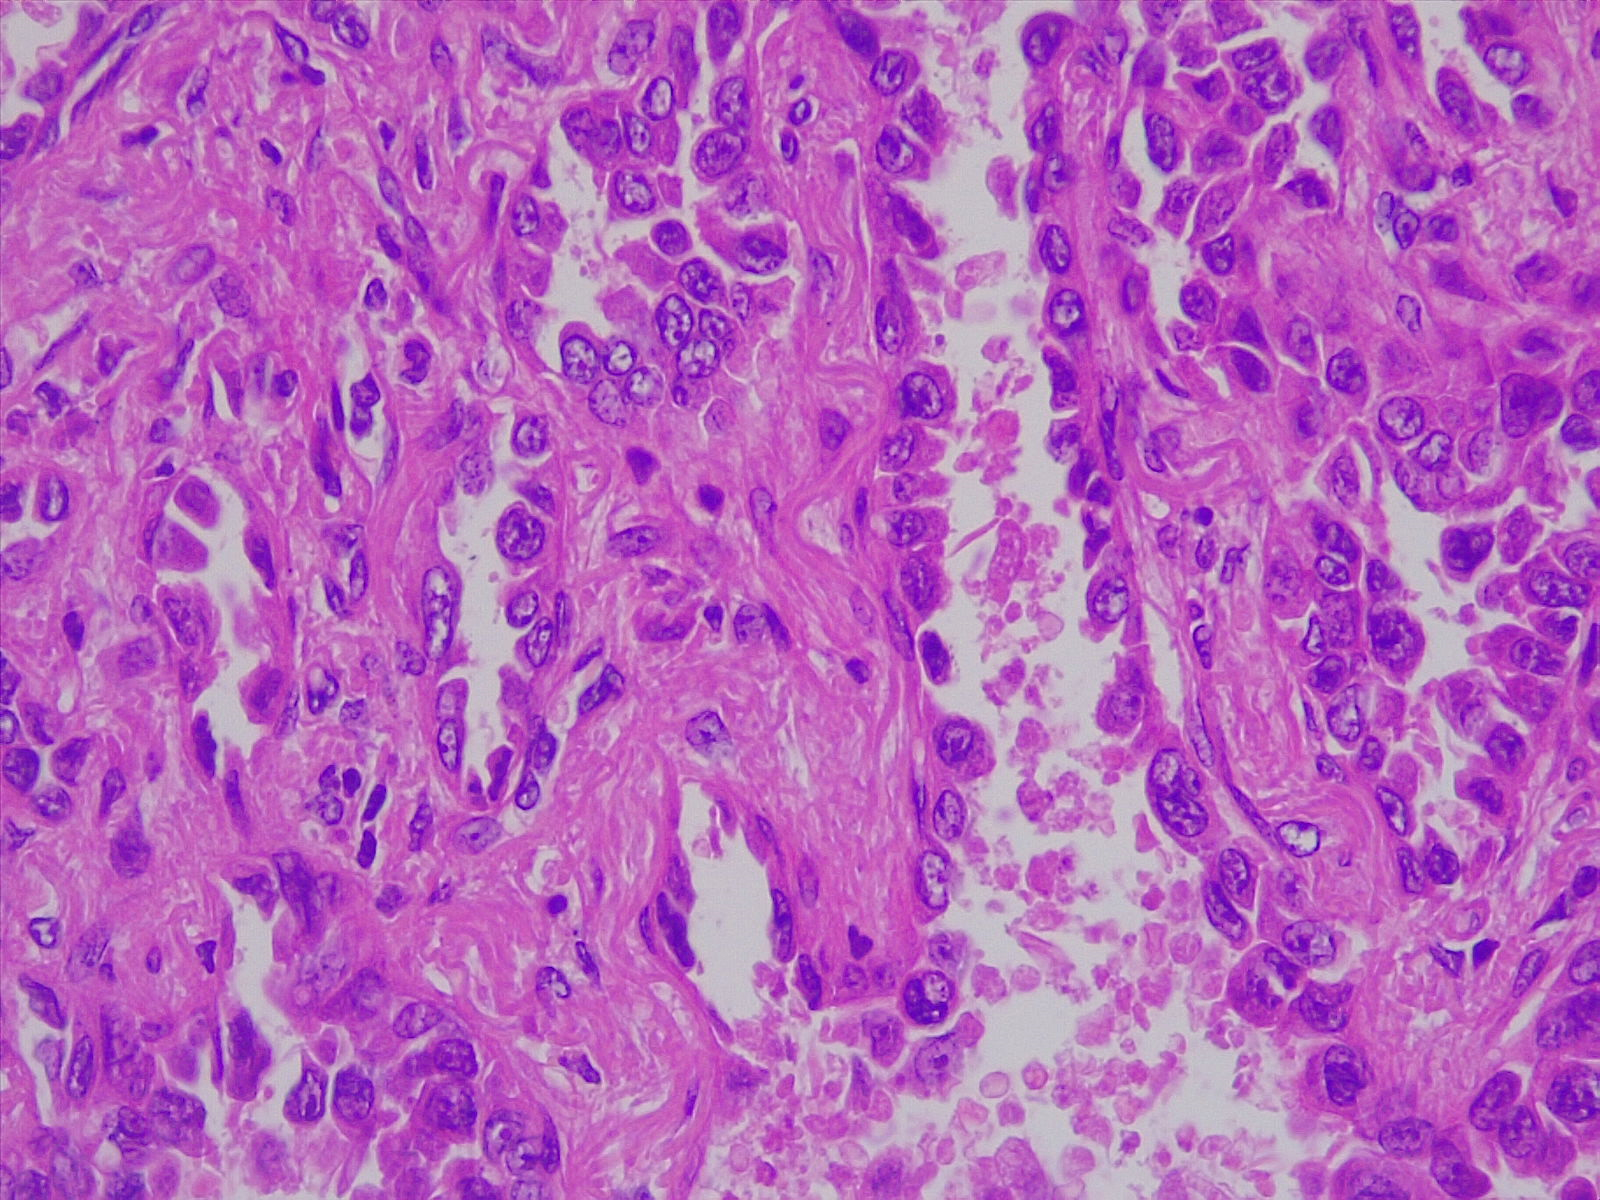
Label: lung adenocarcinoma, moderately differentiated